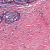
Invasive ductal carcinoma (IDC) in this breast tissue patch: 0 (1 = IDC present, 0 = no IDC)